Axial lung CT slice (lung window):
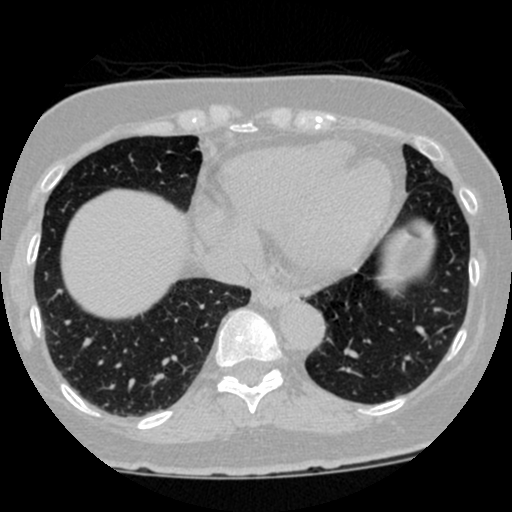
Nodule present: no